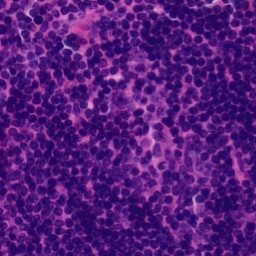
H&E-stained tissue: Tonsil